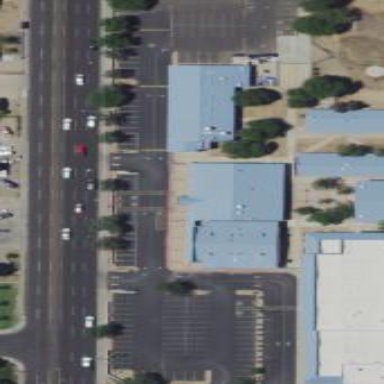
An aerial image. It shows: Parking area with asphalt surface.